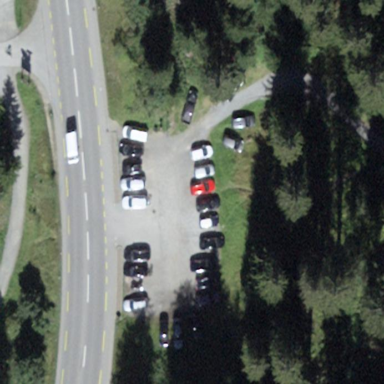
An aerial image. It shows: Parking area with surface.